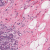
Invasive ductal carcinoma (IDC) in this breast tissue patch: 0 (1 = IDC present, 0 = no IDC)